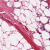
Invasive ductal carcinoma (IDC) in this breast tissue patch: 1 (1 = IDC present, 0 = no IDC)